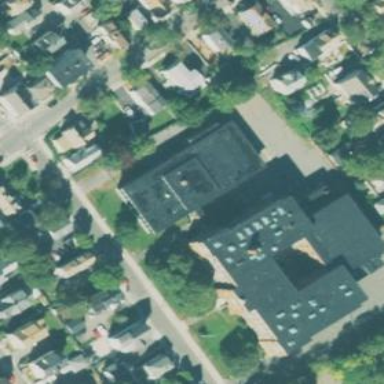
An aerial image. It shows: Middle School building.